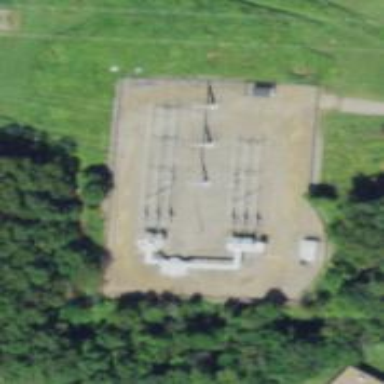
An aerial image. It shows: Switch used for power control.